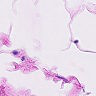
Metastatic tissue present: no